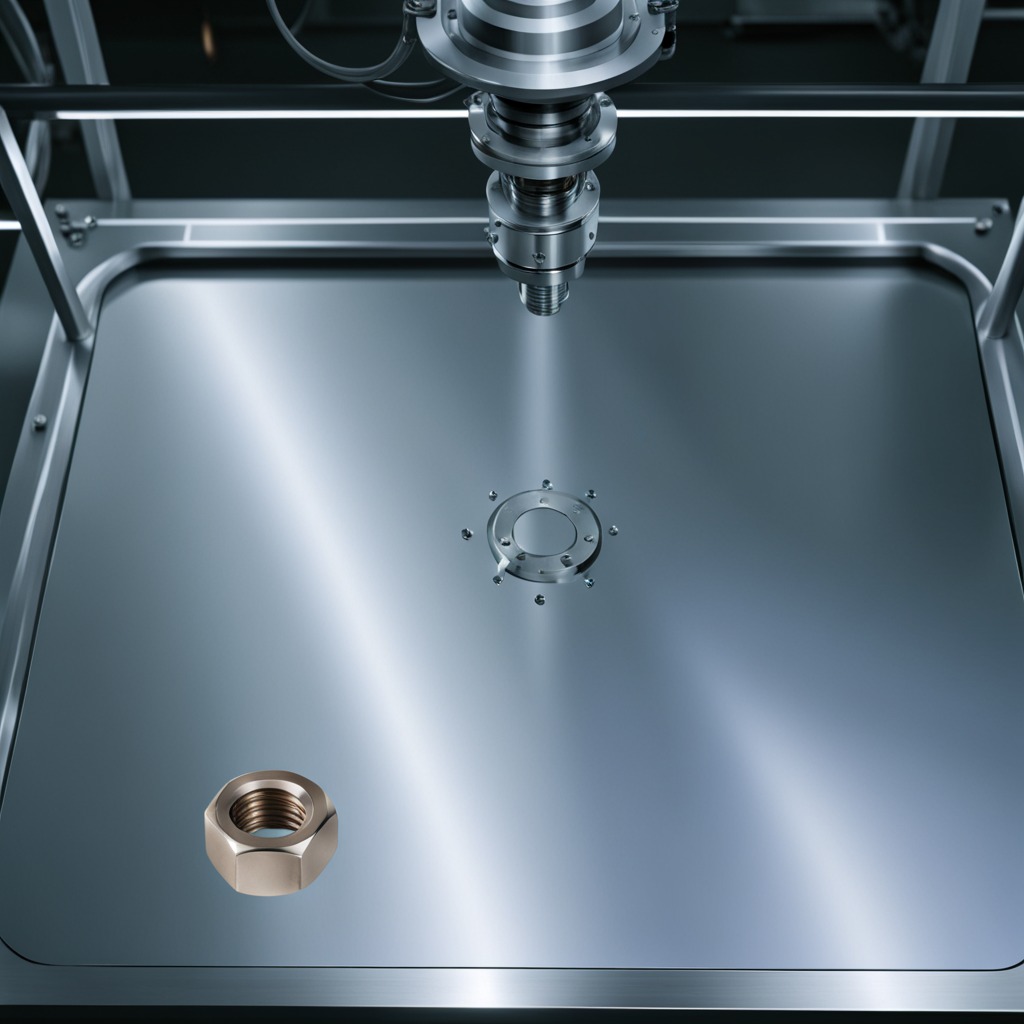
A metal nut is lying on the metal table in the machine shop under fluorescent lights.